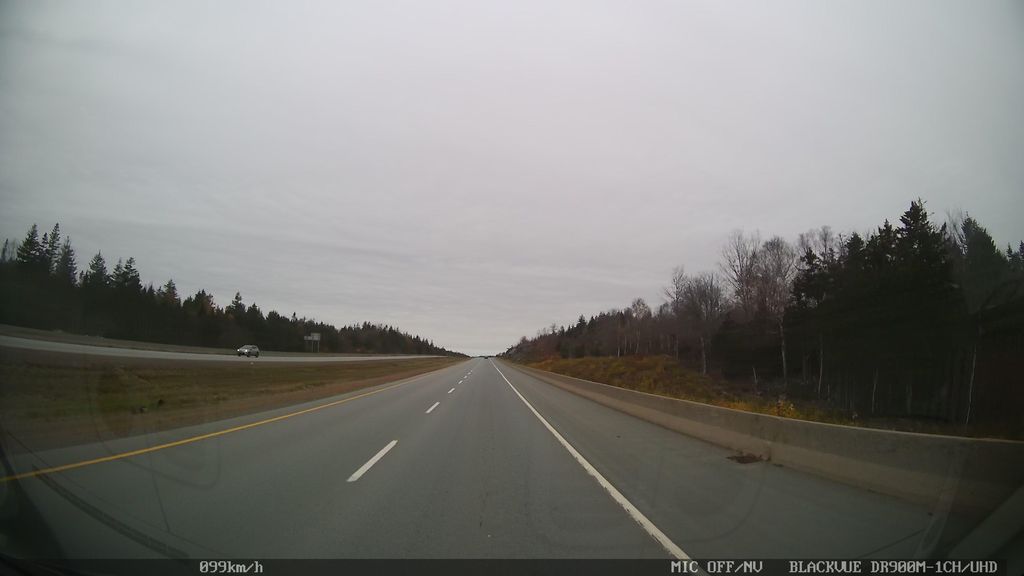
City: halifax